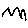
Label: zigzag